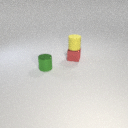
small red metal cube below small yellow rubber cylinder